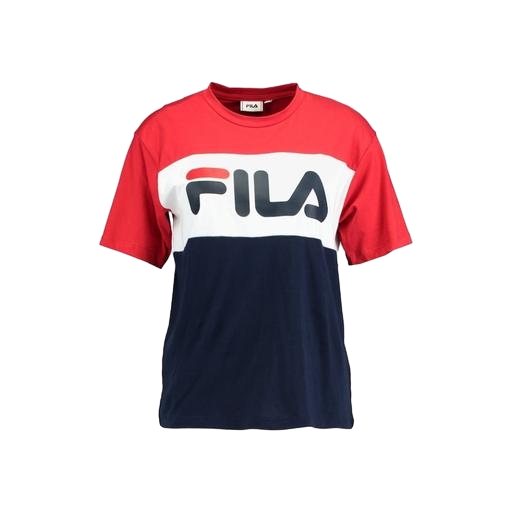
red colorblock graphic tee, mid t-shirt, colorblock tee, white background